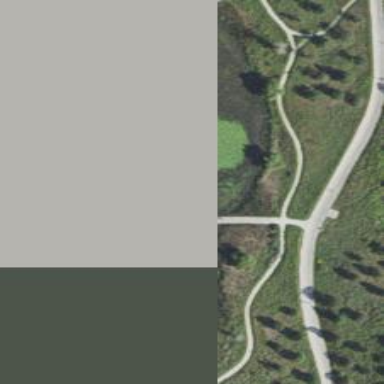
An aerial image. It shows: Path.